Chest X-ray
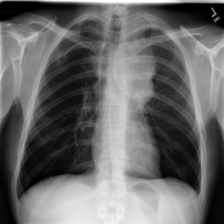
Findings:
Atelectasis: negative
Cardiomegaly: negative
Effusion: negative
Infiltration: negative
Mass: positive
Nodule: negative
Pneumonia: negative
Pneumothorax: positive
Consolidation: negative
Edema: negative
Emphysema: positive
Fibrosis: positive
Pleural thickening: positive
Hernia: negative